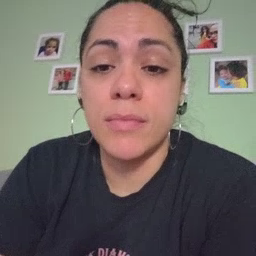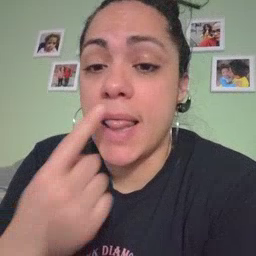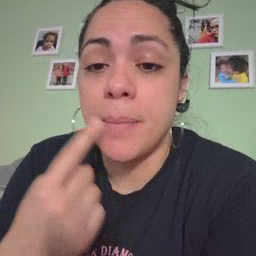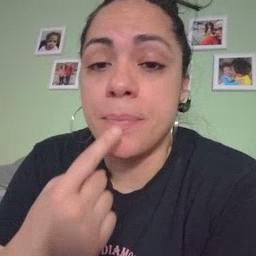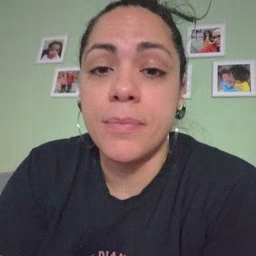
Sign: lips